Field crop: tomato
Growth stage: 2
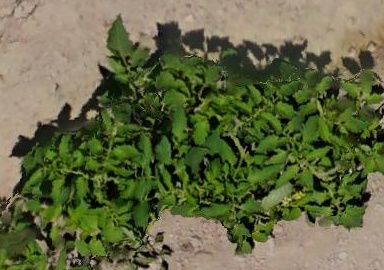
Species: tomato